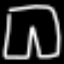
Label: pants